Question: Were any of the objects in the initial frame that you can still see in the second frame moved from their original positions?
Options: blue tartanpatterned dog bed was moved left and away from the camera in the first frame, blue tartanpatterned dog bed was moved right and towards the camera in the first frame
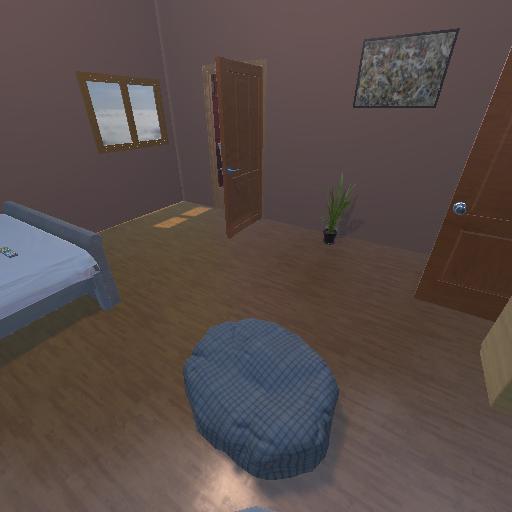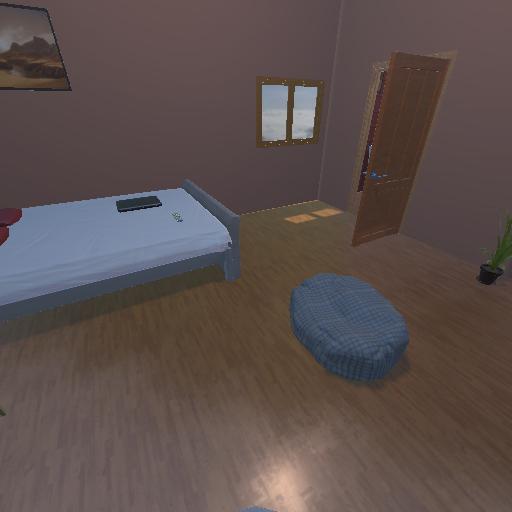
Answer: blue tartanpatterned dog bed was moved left and away from the camera in the first frame